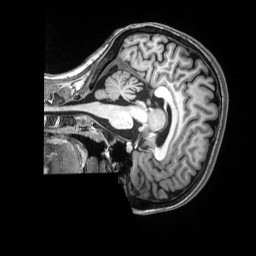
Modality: T1w
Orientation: sagittal